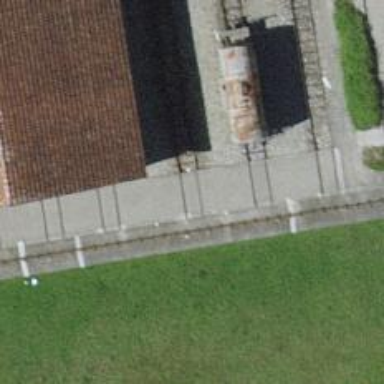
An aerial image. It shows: Narrow-gauge railway with one track passing through yard.